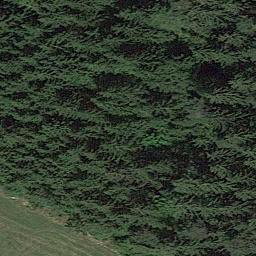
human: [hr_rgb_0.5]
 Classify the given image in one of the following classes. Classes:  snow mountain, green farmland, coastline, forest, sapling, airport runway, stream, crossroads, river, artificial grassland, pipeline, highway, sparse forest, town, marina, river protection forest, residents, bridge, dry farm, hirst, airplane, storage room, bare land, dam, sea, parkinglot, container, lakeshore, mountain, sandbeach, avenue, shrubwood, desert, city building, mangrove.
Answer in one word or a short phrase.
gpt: forest